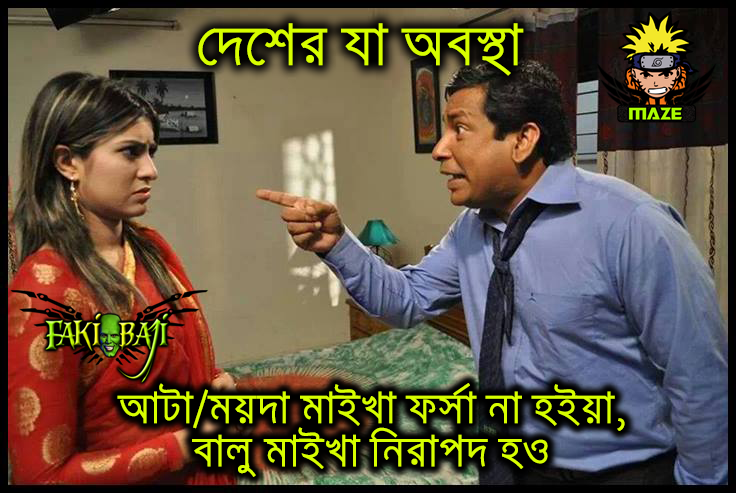
Caption: দেশের যা অবস্থা আটা/ময়দা মাইখা ফর্সা না হইয়া, বালু মাইখা নিরাপদ হও
Label: non-hate